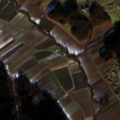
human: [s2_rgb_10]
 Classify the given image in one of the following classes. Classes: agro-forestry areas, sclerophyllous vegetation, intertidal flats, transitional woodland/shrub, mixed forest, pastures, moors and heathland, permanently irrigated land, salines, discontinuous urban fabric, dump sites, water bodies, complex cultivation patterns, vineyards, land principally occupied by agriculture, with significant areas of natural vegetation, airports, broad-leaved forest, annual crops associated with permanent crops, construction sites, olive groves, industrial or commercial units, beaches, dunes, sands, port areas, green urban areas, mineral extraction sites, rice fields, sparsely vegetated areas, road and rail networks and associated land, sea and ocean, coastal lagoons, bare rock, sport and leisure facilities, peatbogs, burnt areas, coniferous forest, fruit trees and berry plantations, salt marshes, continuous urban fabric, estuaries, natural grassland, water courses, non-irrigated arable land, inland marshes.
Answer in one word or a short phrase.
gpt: non-irrigated arable land, complex cultivation patterns, mixed forest